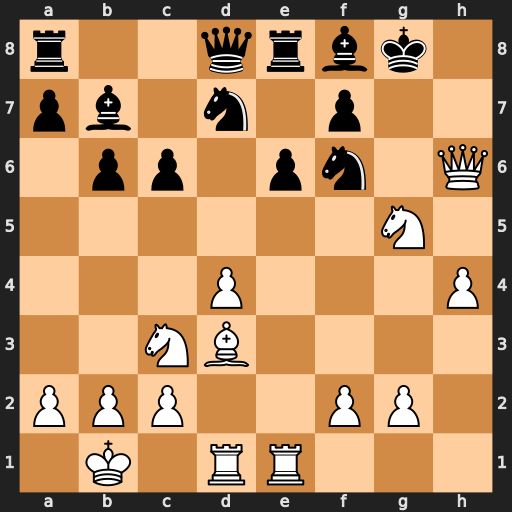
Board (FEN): r2qrbk1/pb1n1p2/1pp1pn1Q/6N1/3P3P/2NB4/PPP2PP1/1K1RR3
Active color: w
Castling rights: -
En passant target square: -
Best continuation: Bh7+ Nxh7 Qxh7#